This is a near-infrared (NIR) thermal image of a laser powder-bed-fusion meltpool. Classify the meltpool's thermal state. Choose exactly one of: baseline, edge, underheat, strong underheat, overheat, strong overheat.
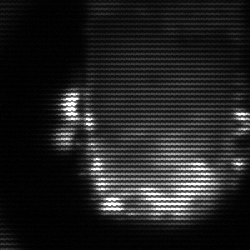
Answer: baseline